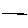
Label: line